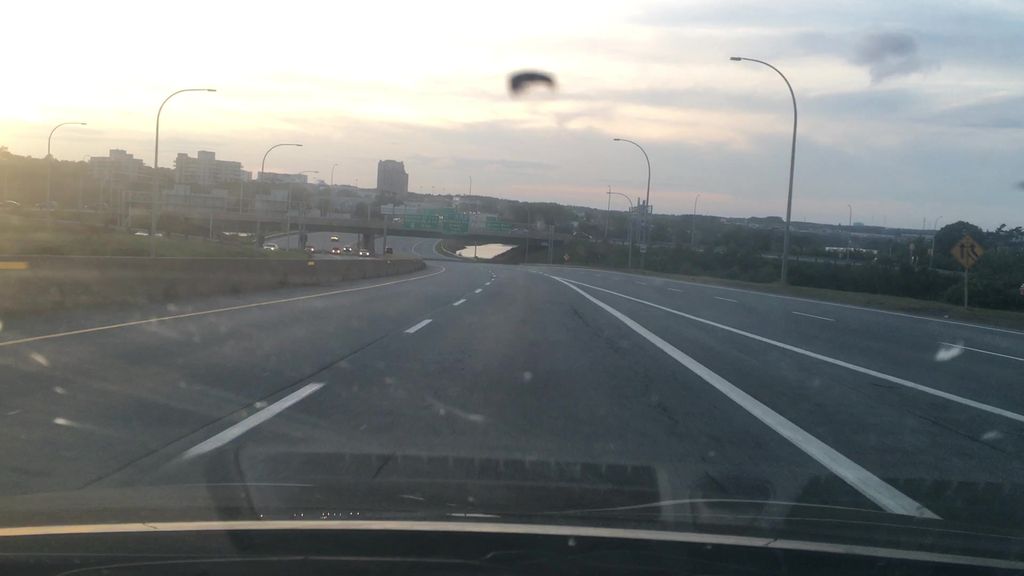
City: halifax